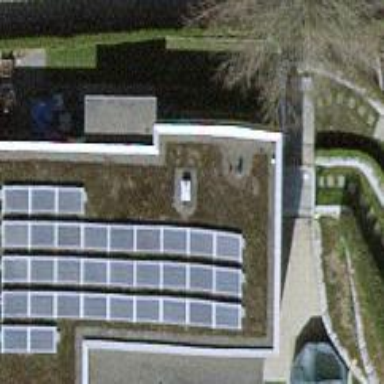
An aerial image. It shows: Solar power generator.